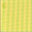
Piece: xx